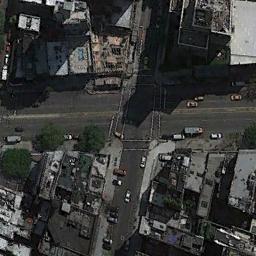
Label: intersection